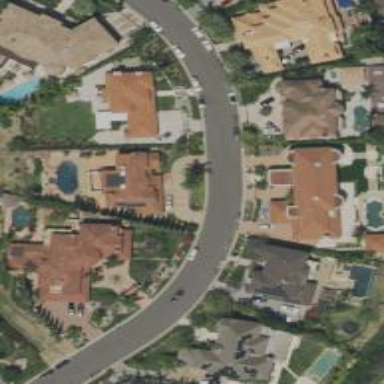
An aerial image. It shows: Residential road.